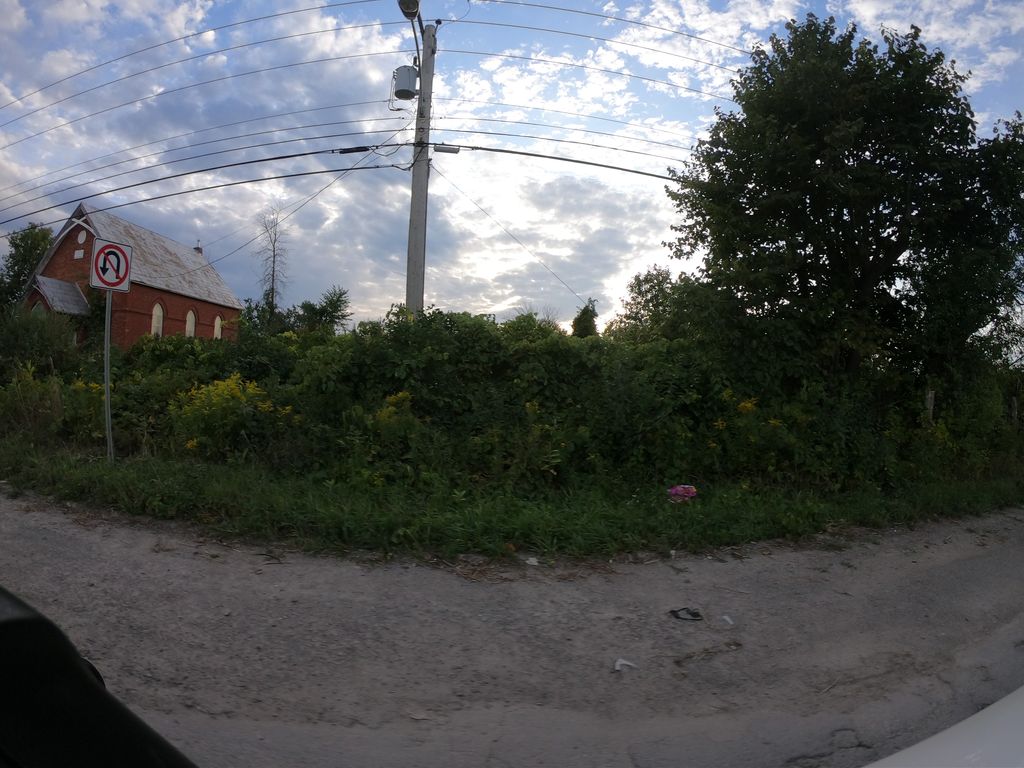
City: ottawa-gatineau